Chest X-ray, AP view. Patient: 11 years old, sex F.
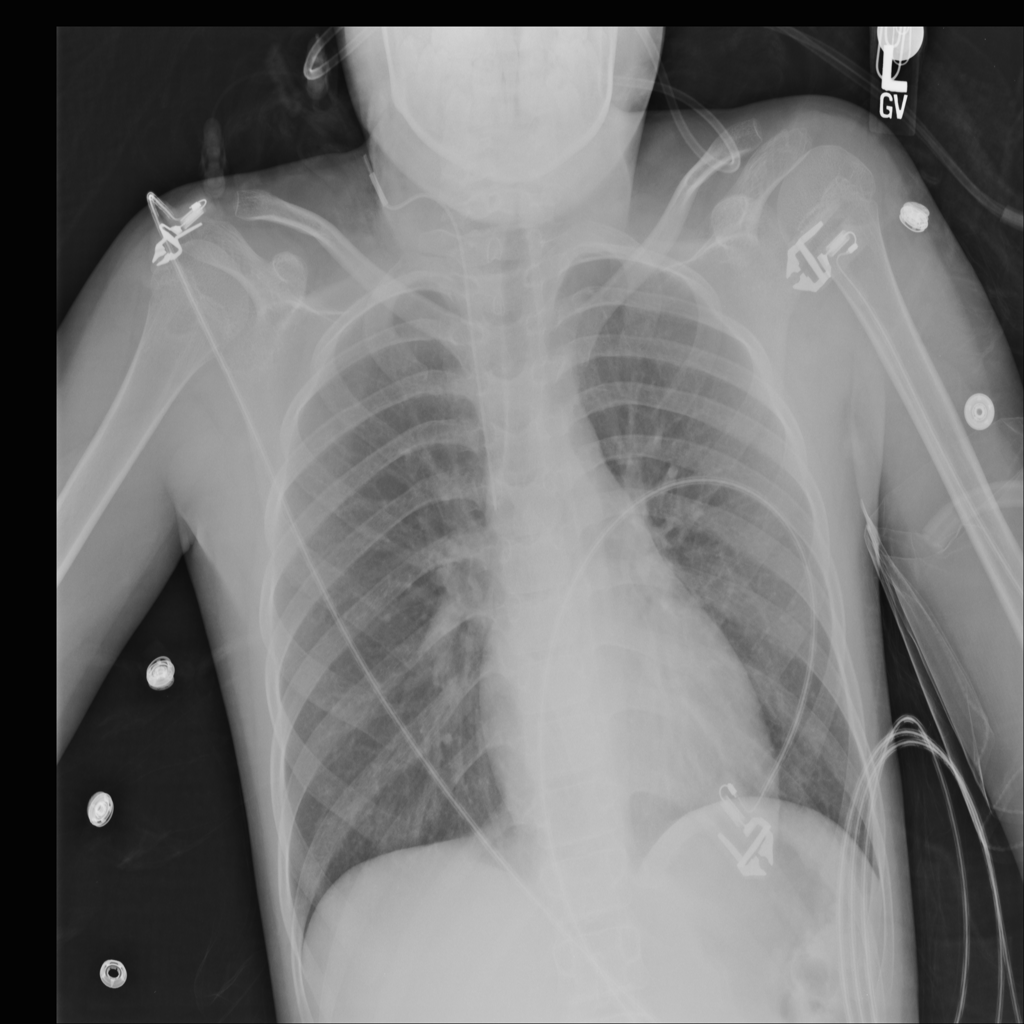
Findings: No Finding